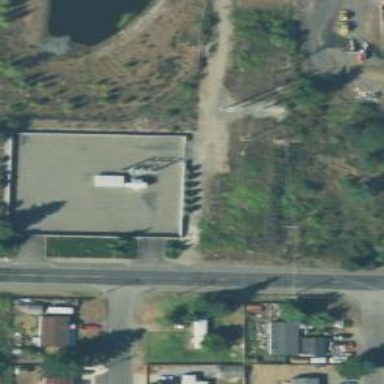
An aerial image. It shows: Distribution power substation surrounded by wall.